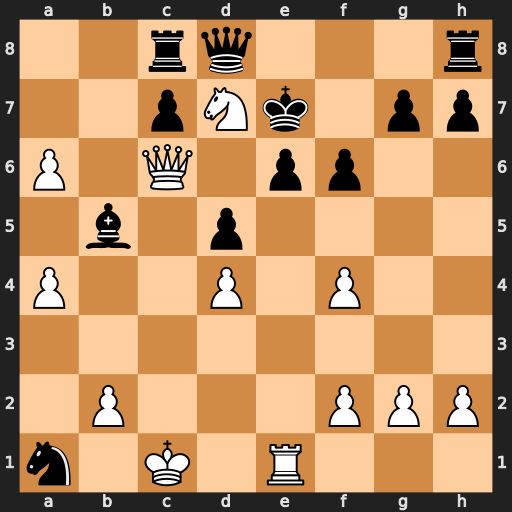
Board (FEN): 2rq3r/2pNk1pp/P1Q1pp2/1b1p4/P2P1P2/8/1P3PPP/n1K1R3
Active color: w
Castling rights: -
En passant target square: -
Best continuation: Qxe6#